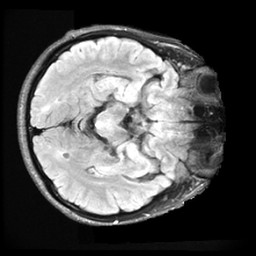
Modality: FLAIR
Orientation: axial
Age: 32
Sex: male
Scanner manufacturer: ge
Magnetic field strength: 3 T
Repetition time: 11 s
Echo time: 0.1497 s